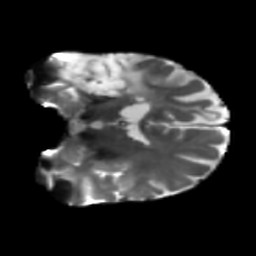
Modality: T2w
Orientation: coronal
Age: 51
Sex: male
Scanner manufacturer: siemens
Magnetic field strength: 3 T
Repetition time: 5.25 s
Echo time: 0.08 s